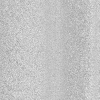
Atmospheric dust classification: dusty